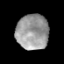
Tissue: prostate
Cell type: Epithelial cells
Senescence score: 0.3514
Nuclear area (px): 1117
Mean DAPI intensity: 154.577